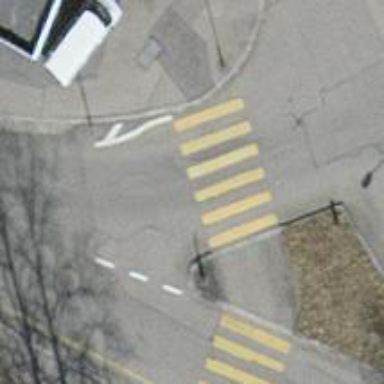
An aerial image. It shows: Asphalt footway with zebra crossing.